Question: Ok so I am very new to CSS and HTML. Basically I have the below code:
'''
<html>
<head>
<style type="text/css">
p
{
font-family:Calibri, Arial, Helvetica, sans-serif;
}
q
{
color:#698B22;
}
</style>
</head>
<body>
<p>
Foo Bar Foo bar.
<br /><br />
Foo <a href="http://www.stackoverflow.com/">Bar</a> Foo Bar.
<br /><br />
Foo <a href="http://www.stackoverflow.com/">Bar <q>Foo</q> Bar</a> Foo Bar.
<br /><br />
</p>
</body>
</html>
'''
When I view this in my Browser, it looks like so:

What I want to know is, why, on the third line, is there quotes around the word 'Foo' inside the link (in the most recent versions of Chrome and Firefox, this is not present in IE9)? Also, how do I get shot of the quotes?
Thanks
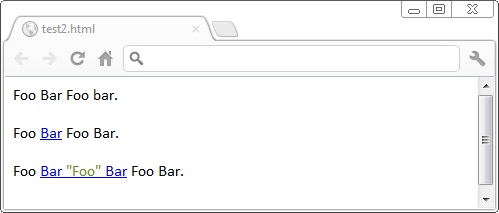
Answer: 'q' is not a custom tag, it <URL>.